Question: I have a ValueChanged event.
I want to subscribe to it using Rx only when Value > 5 followed by Value < -5 and both were fired within 5 seconds.
I have managed to create an observable that works with the Value condition.
How can I check if they were fired within 5 seconds?
Here's my code:
'''
IObservable<MyEventArgs> data = Observable.FromEventPattern<...
var up = data.Where(ev => ev.Value > 0.5).Take(1);
var down = data.SkipUntil(up).Where(ev => ev.Value < -0.5).Take(1);
down.Subscribe(ar => { Console.WriteLine("OK"); });
'''
[edit]:
Here is an image representing my input data and when the expected result should occure

[edit]:
On more thing:
Why I want this? ;-)
I'm trying to use WP7 accelerometer to detect up/down move that occurred within 'n' seconds and caused at least 0,5G (up) and less than -0,5G (down)
Thanks,
Bartek
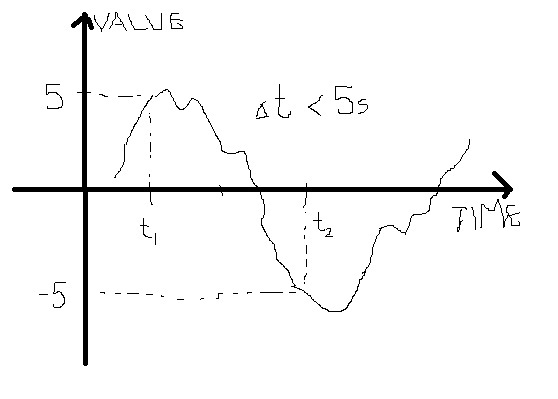
Answer: Based on "up" and "down" assigned as above, how about the following code:
'''
var updown=down.Zip(up,(d,u)=> d).Timeout( TimeSpan.FromSeconds( 5 ) ).Retry();
updown.Subscribe( ar => { Console.WriteLine( "OK" ); } );
'''
I have not tested this yet, but maybe it is worth to try this.